Field crop: maize
Growth stage: 2
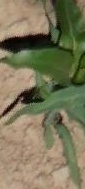
Species: maize